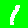
Digit: 1